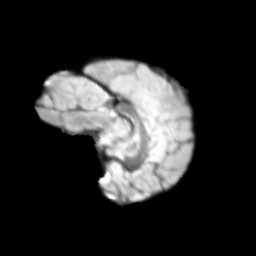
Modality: T2w
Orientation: sagittal
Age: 10
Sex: male
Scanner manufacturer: siemens
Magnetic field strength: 3 T
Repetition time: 3.8 s
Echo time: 0.07 s